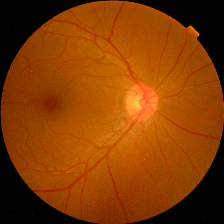
Diabetic retinopathy grade: No DR